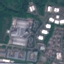
Land use / land cover class: Industrial